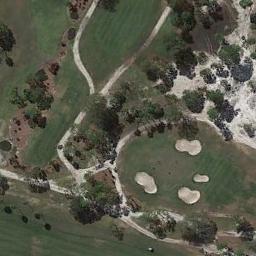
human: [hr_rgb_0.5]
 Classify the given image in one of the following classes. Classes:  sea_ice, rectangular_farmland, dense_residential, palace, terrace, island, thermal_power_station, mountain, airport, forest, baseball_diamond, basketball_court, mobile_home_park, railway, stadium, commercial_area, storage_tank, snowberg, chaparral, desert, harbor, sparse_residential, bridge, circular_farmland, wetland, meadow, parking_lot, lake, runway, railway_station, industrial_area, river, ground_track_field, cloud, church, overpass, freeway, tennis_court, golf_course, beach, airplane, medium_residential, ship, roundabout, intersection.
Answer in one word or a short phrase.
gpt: golf_course